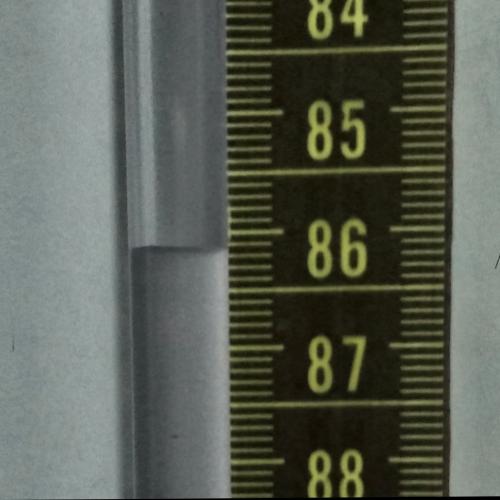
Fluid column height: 86.2 cm